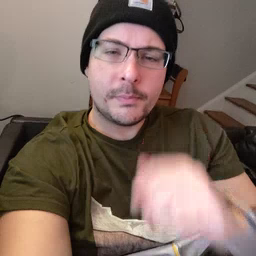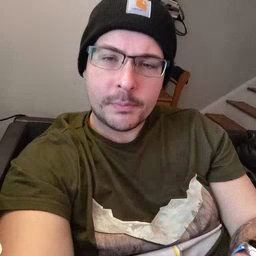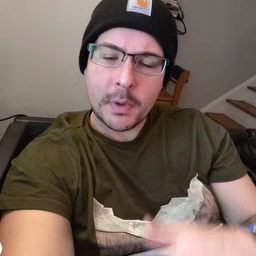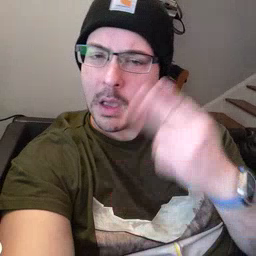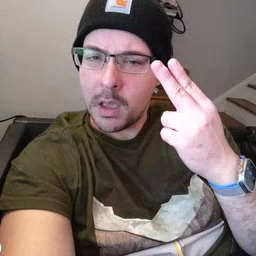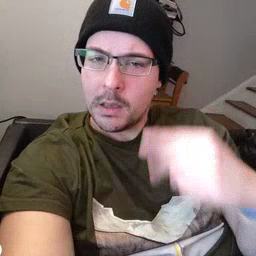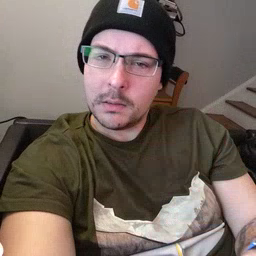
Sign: high